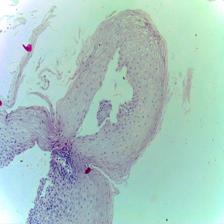
Diagnosis: Normal